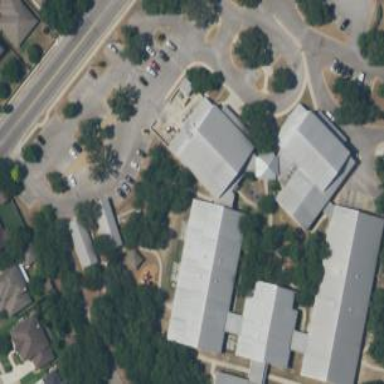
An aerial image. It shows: School building.